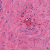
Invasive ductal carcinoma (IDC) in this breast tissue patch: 0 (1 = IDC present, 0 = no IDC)